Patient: sex M, age 83
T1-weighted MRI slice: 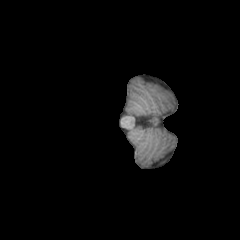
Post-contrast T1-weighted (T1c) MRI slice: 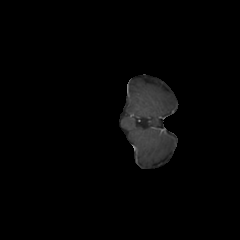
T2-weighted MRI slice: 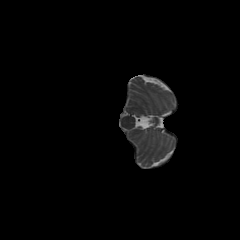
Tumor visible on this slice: no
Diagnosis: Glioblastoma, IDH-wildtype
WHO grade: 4